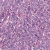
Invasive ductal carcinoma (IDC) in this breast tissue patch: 1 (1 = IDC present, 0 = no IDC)